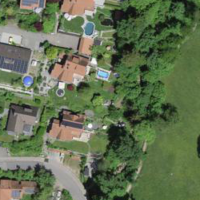
EUNIS habitat code: 52
Species observed at this site:
Prunus padus